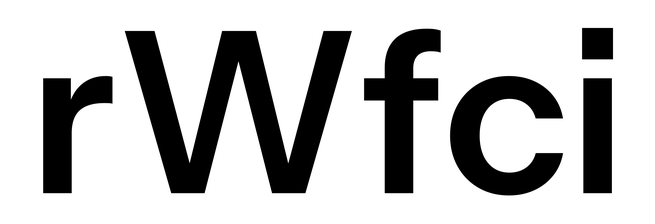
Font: InstrumentSans_SemiBold